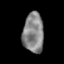
Tissue: skin
Cell type: Epithelial cells
Senescence score: 0.2761
Nuclear area (px): 808
Mean DAPI intensity: 134.043